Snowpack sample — Buffalo Mountain, Silverthorne, Colorado, USA (2/22/26, 2:02 PM MST)
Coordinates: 39.622, -106.113
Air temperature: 33 °F
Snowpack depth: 63 cm
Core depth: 30 cm
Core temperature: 26.6 °F
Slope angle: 11°, slope face: 116°
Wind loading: low
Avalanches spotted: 0
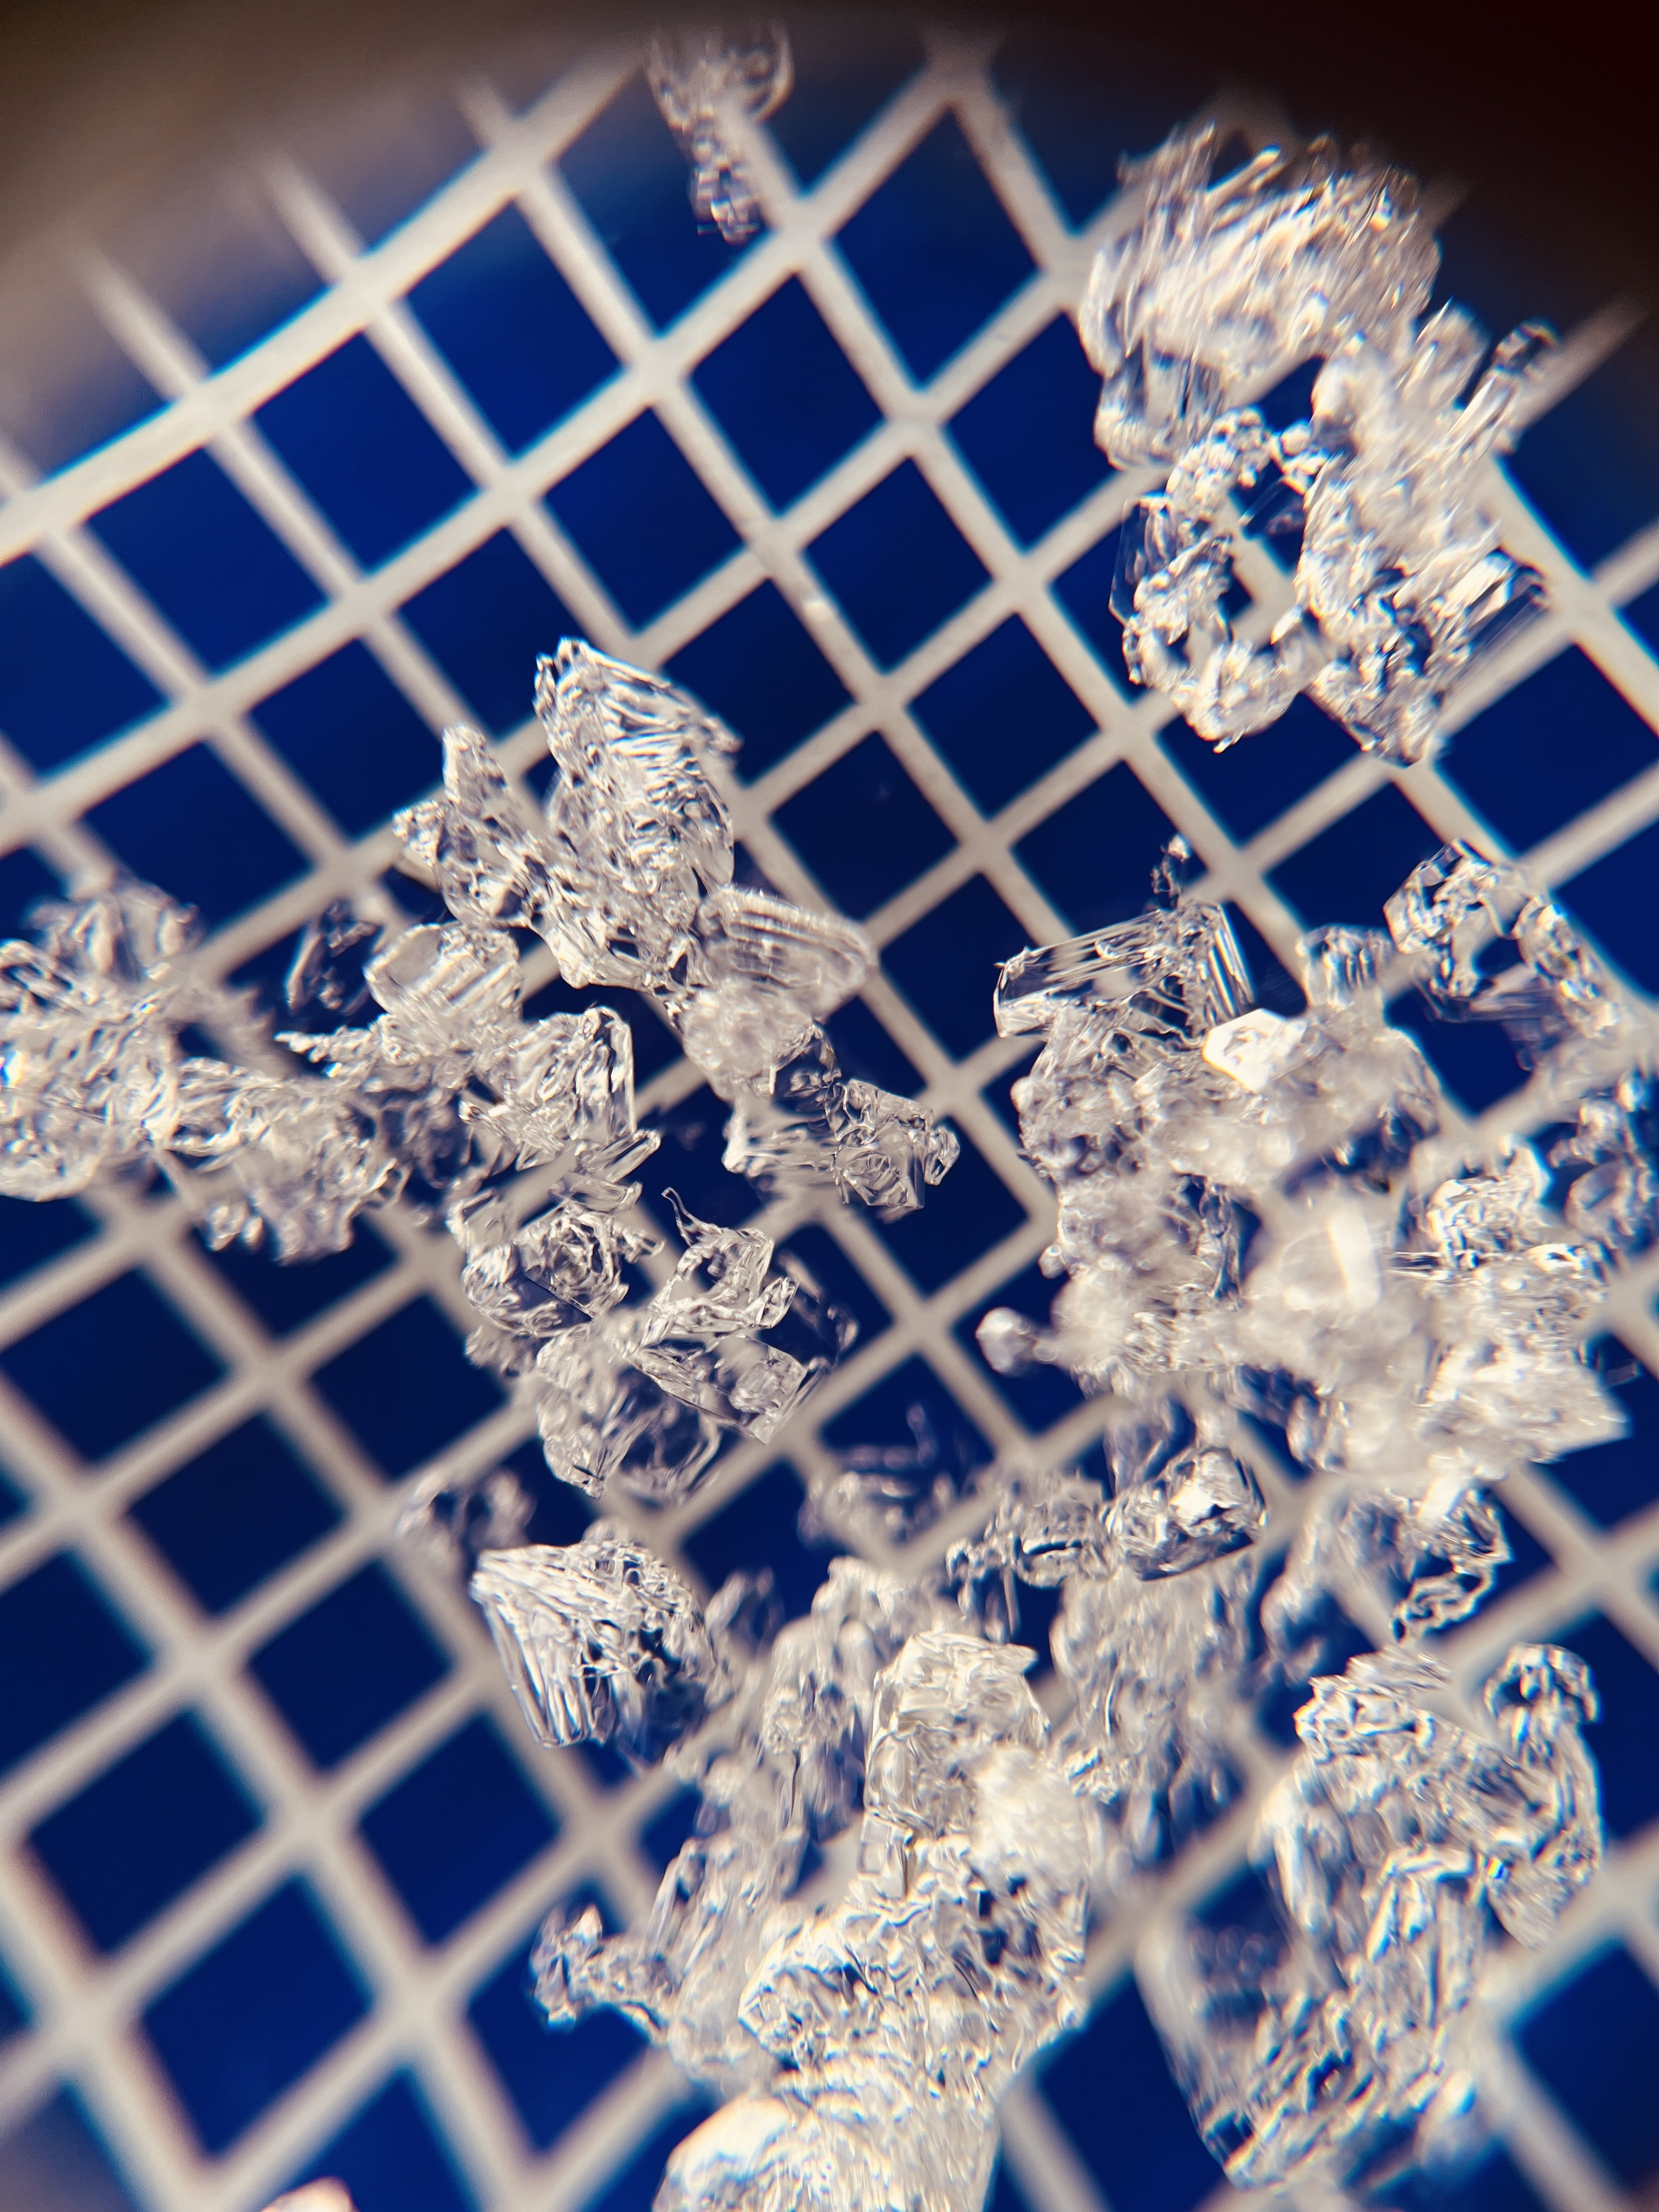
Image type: magnified_profile
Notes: In a firebreak similar to site 1, minimal wind loading with no spotted avalanches (not many faces in view though)